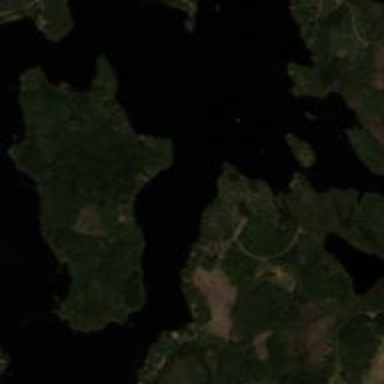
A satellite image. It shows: Islet.